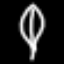
Label: leaf